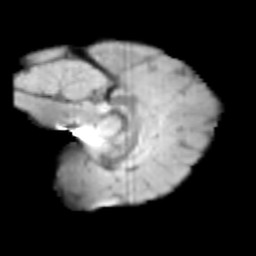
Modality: T2w
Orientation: sagittal
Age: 10
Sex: female
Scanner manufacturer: siemens
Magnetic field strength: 3 T
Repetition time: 3.8 s
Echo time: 0.07 s